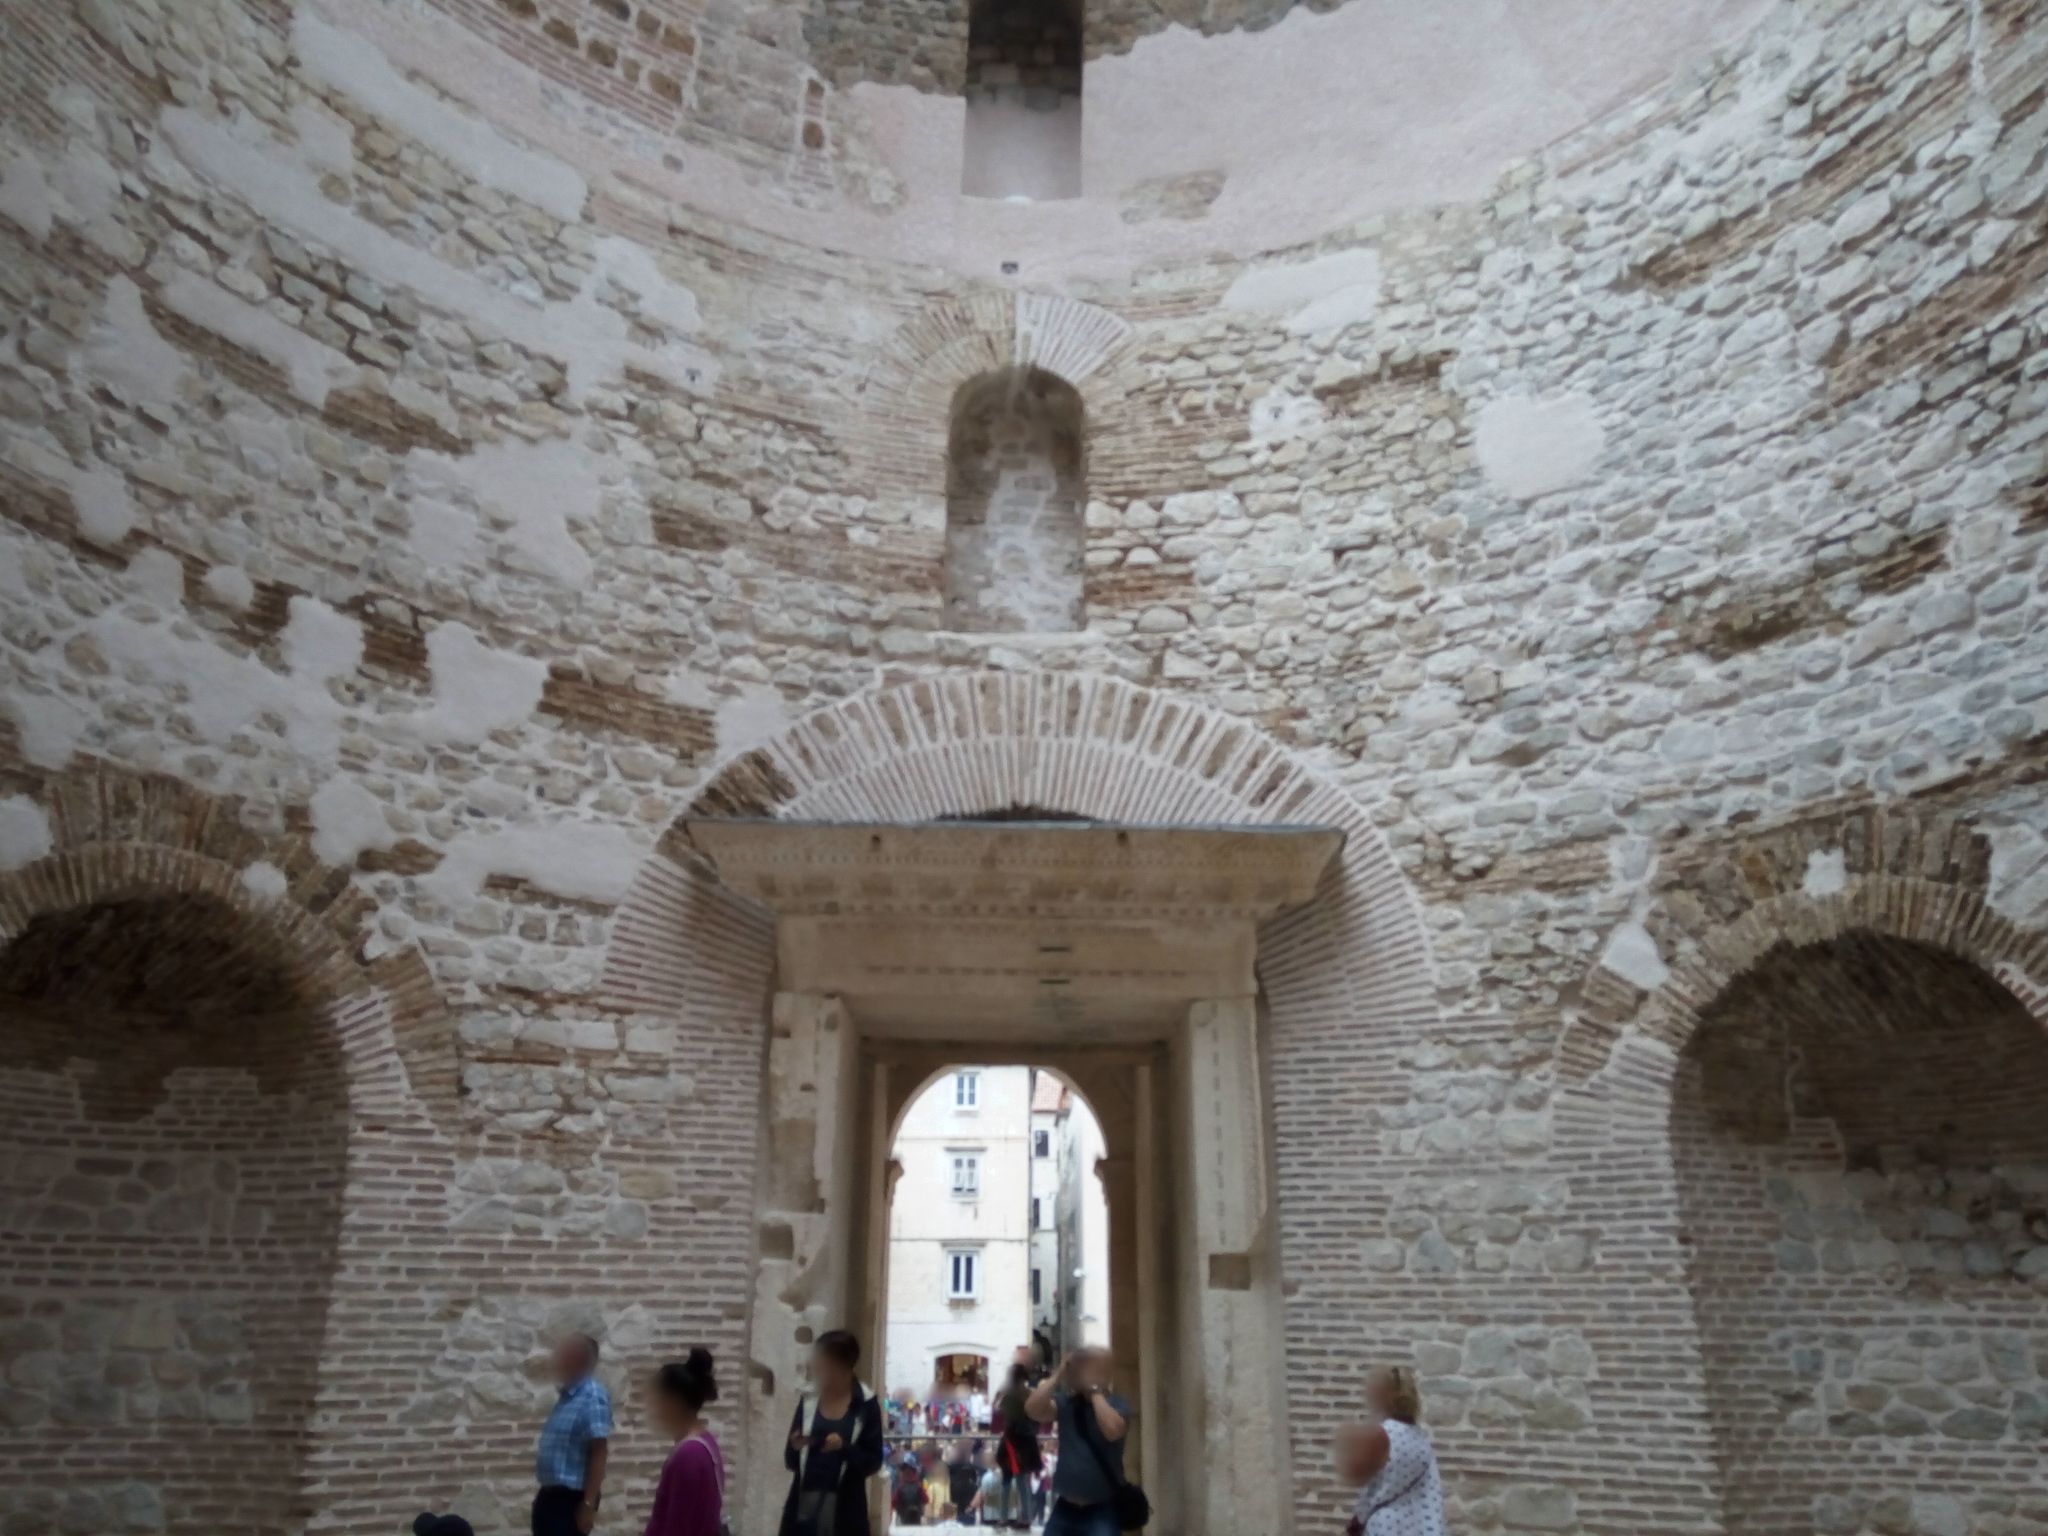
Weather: snowy
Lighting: day
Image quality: slightly poor
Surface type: walking surface
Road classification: steps, pedestrian
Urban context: urban centre
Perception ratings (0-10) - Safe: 0.99, Lively: 1.33, Beautiful: 4.74, Boring: 9.54, Depressing: 5.8, Wealthy: 3.65